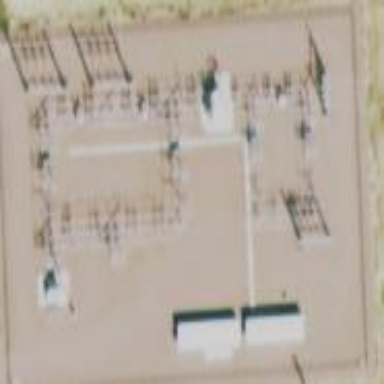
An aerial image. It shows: Power substation surrounded by fence.